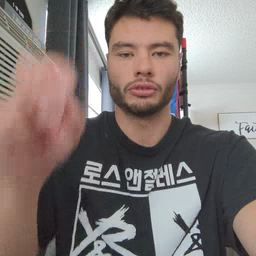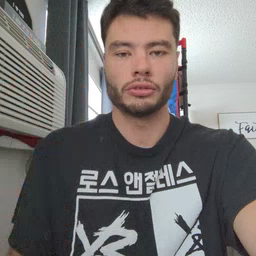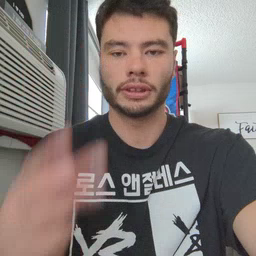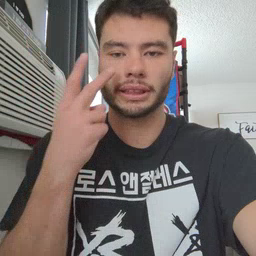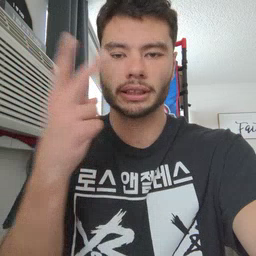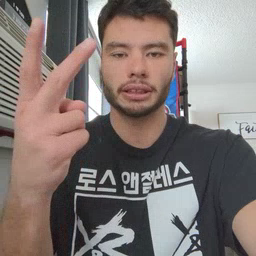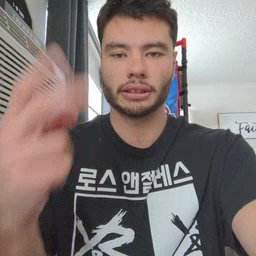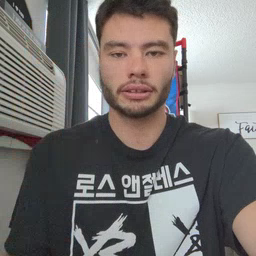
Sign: see